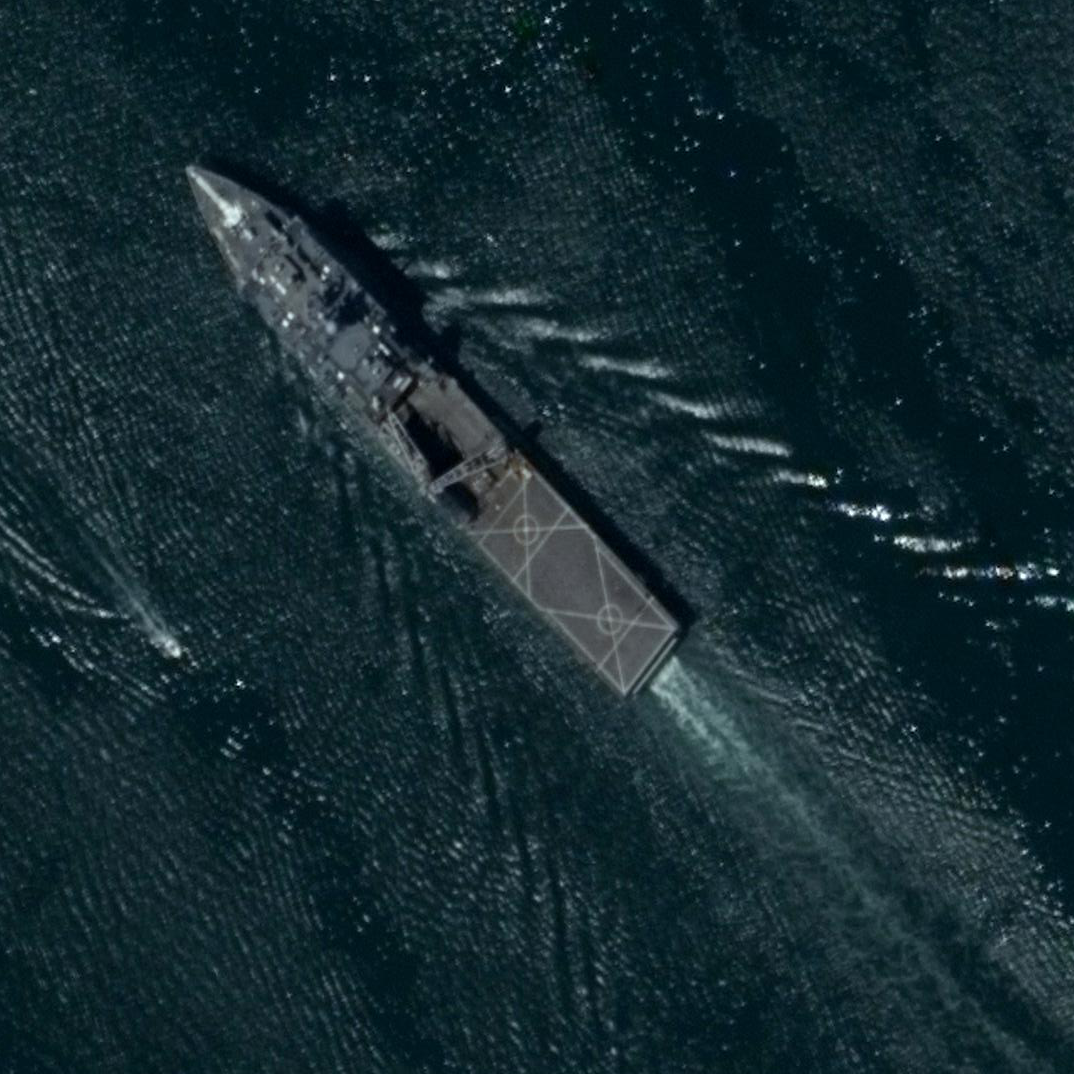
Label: combat